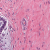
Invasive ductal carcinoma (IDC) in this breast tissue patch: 0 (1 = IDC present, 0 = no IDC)